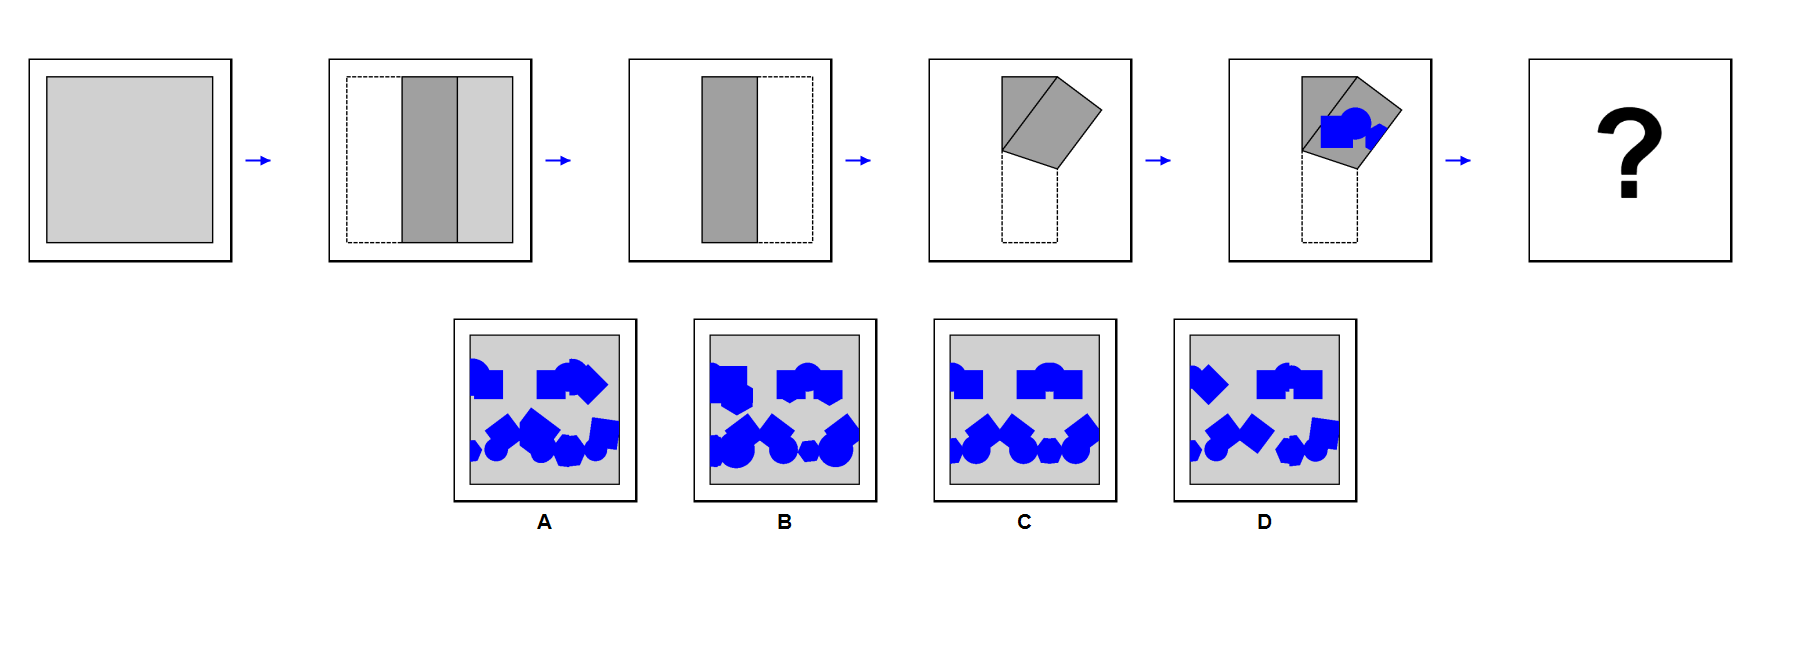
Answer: C